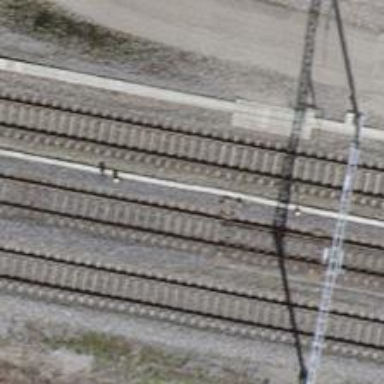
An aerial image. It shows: Railway switch.